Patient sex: M
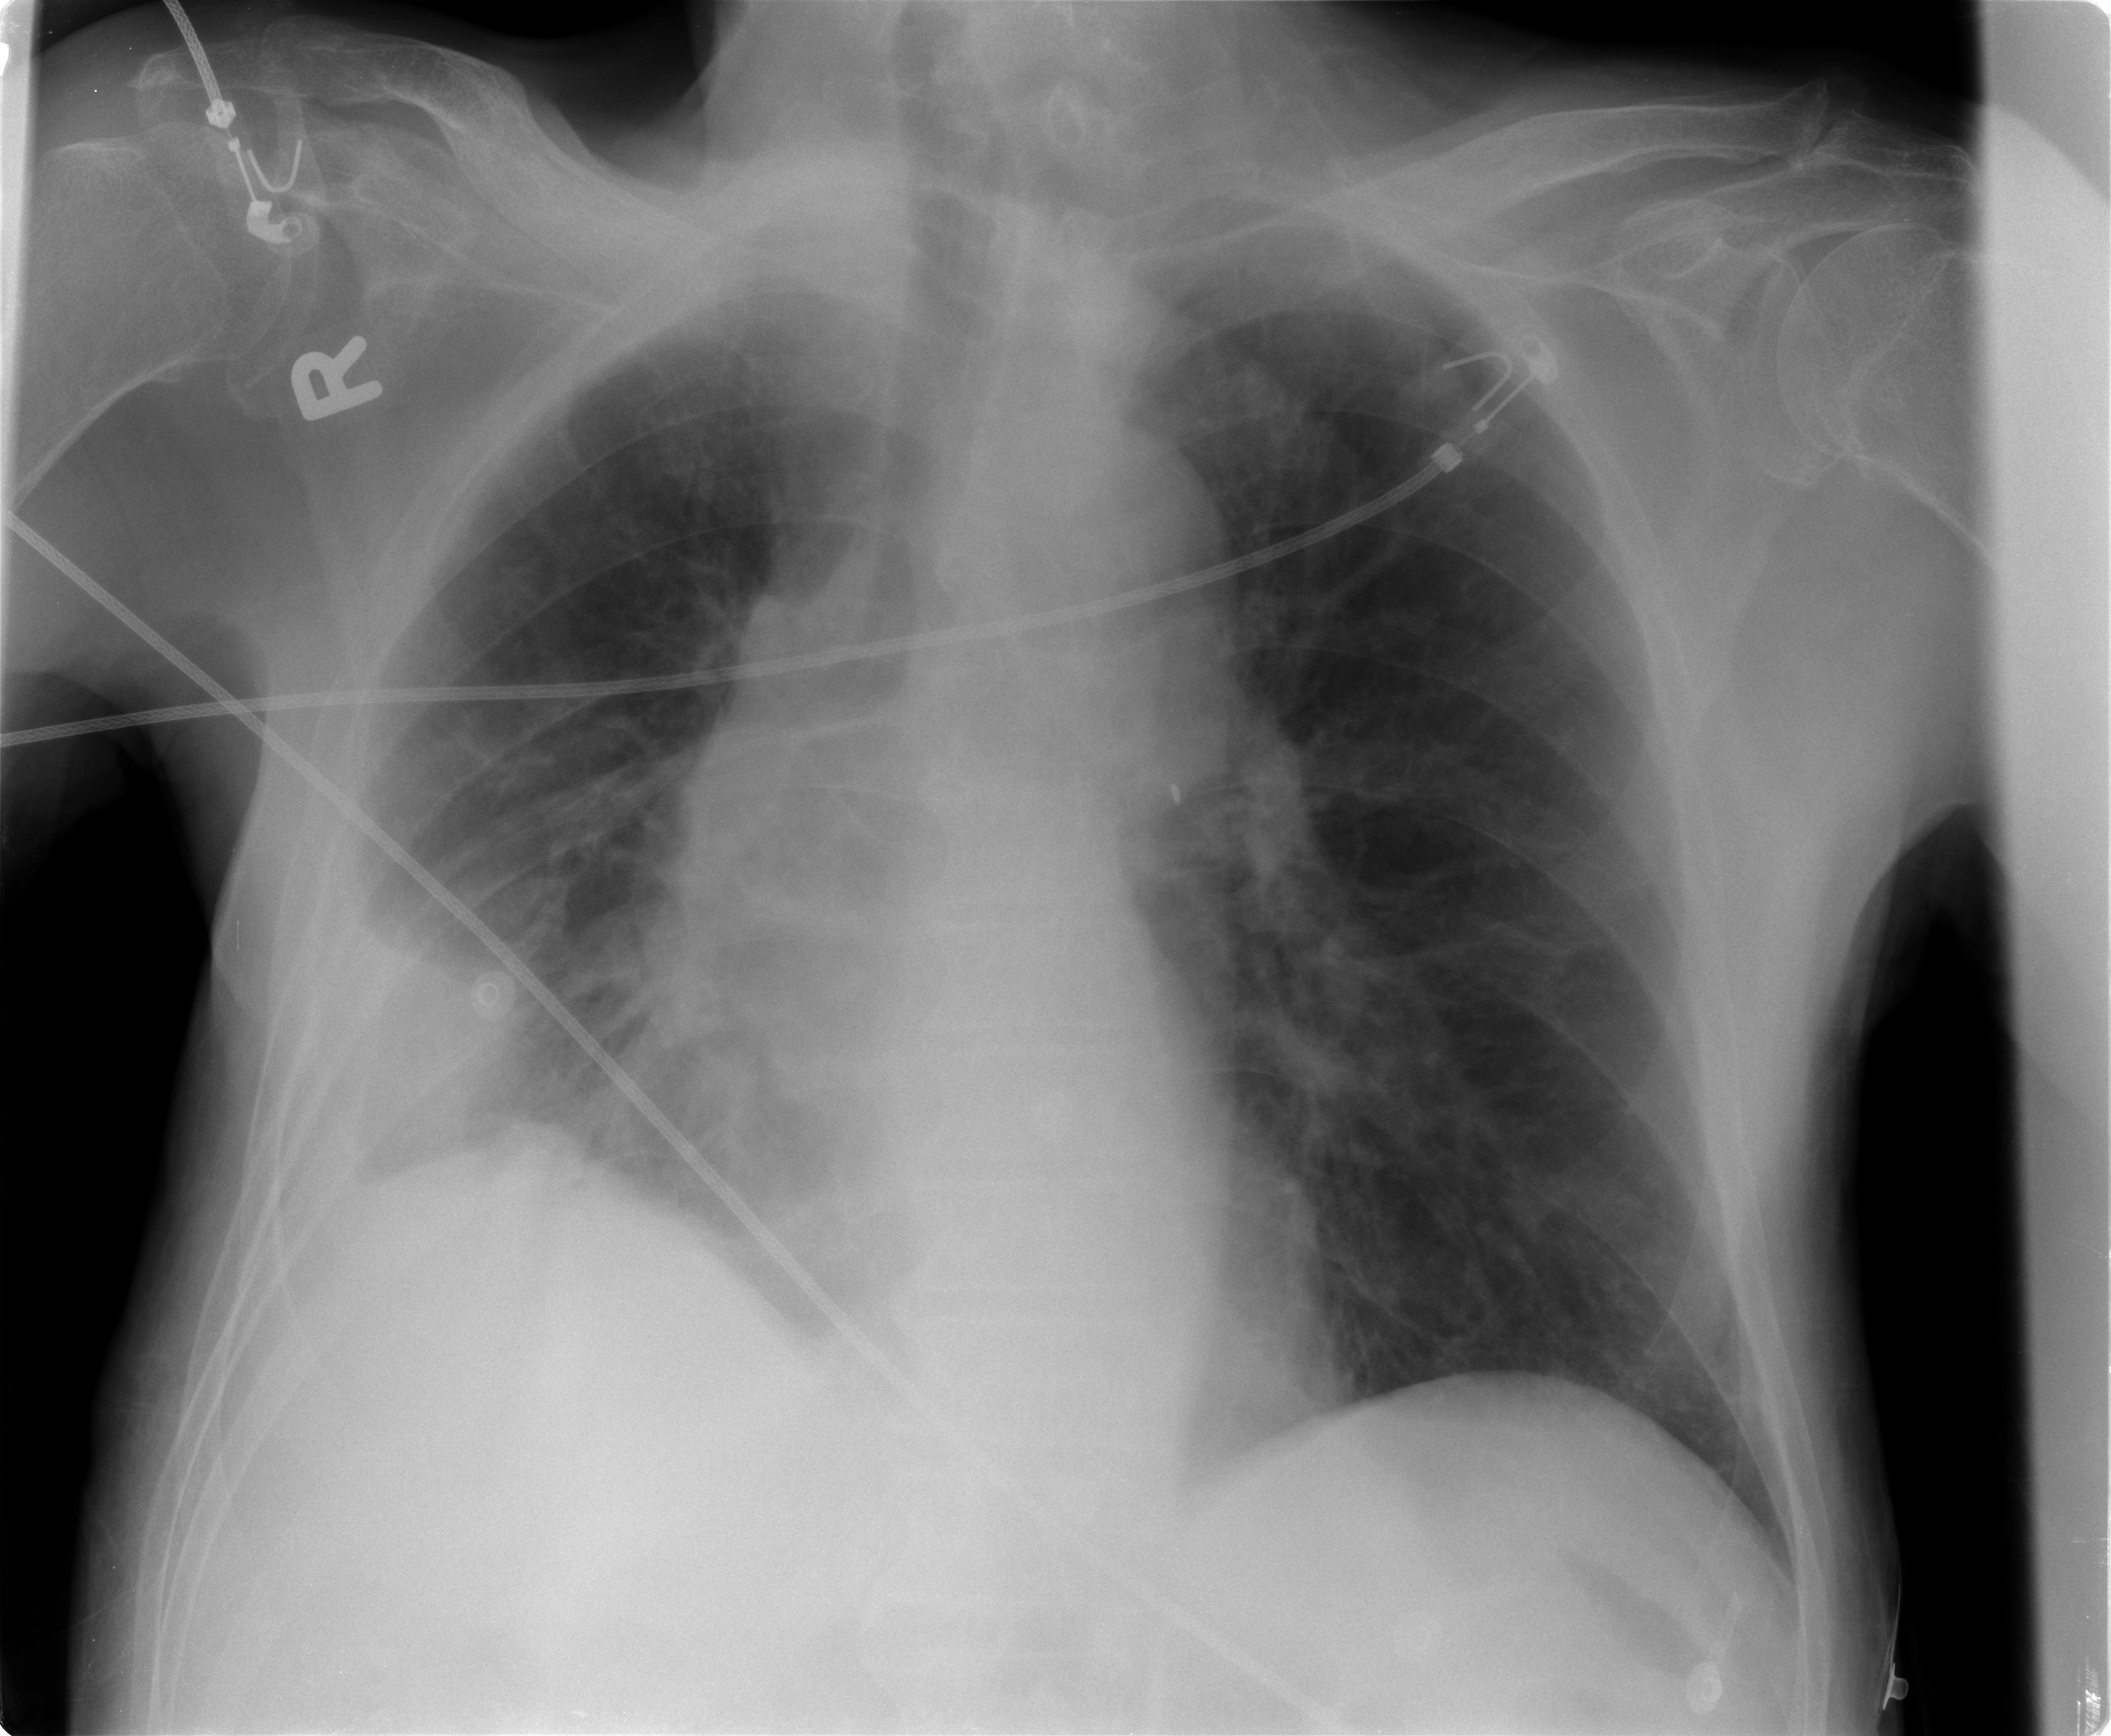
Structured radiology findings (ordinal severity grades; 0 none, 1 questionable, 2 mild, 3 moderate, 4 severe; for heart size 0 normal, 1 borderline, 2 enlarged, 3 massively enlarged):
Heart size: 1
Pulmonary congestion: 0
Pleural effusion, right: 2
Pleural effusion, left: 0
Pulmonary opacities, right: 0
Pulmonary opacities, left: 0
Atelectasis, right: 3
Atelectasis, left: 0